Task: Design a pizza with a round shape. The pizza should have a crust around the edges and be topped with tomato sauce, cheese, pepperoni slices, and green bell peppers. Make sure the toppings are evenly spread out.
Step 149:
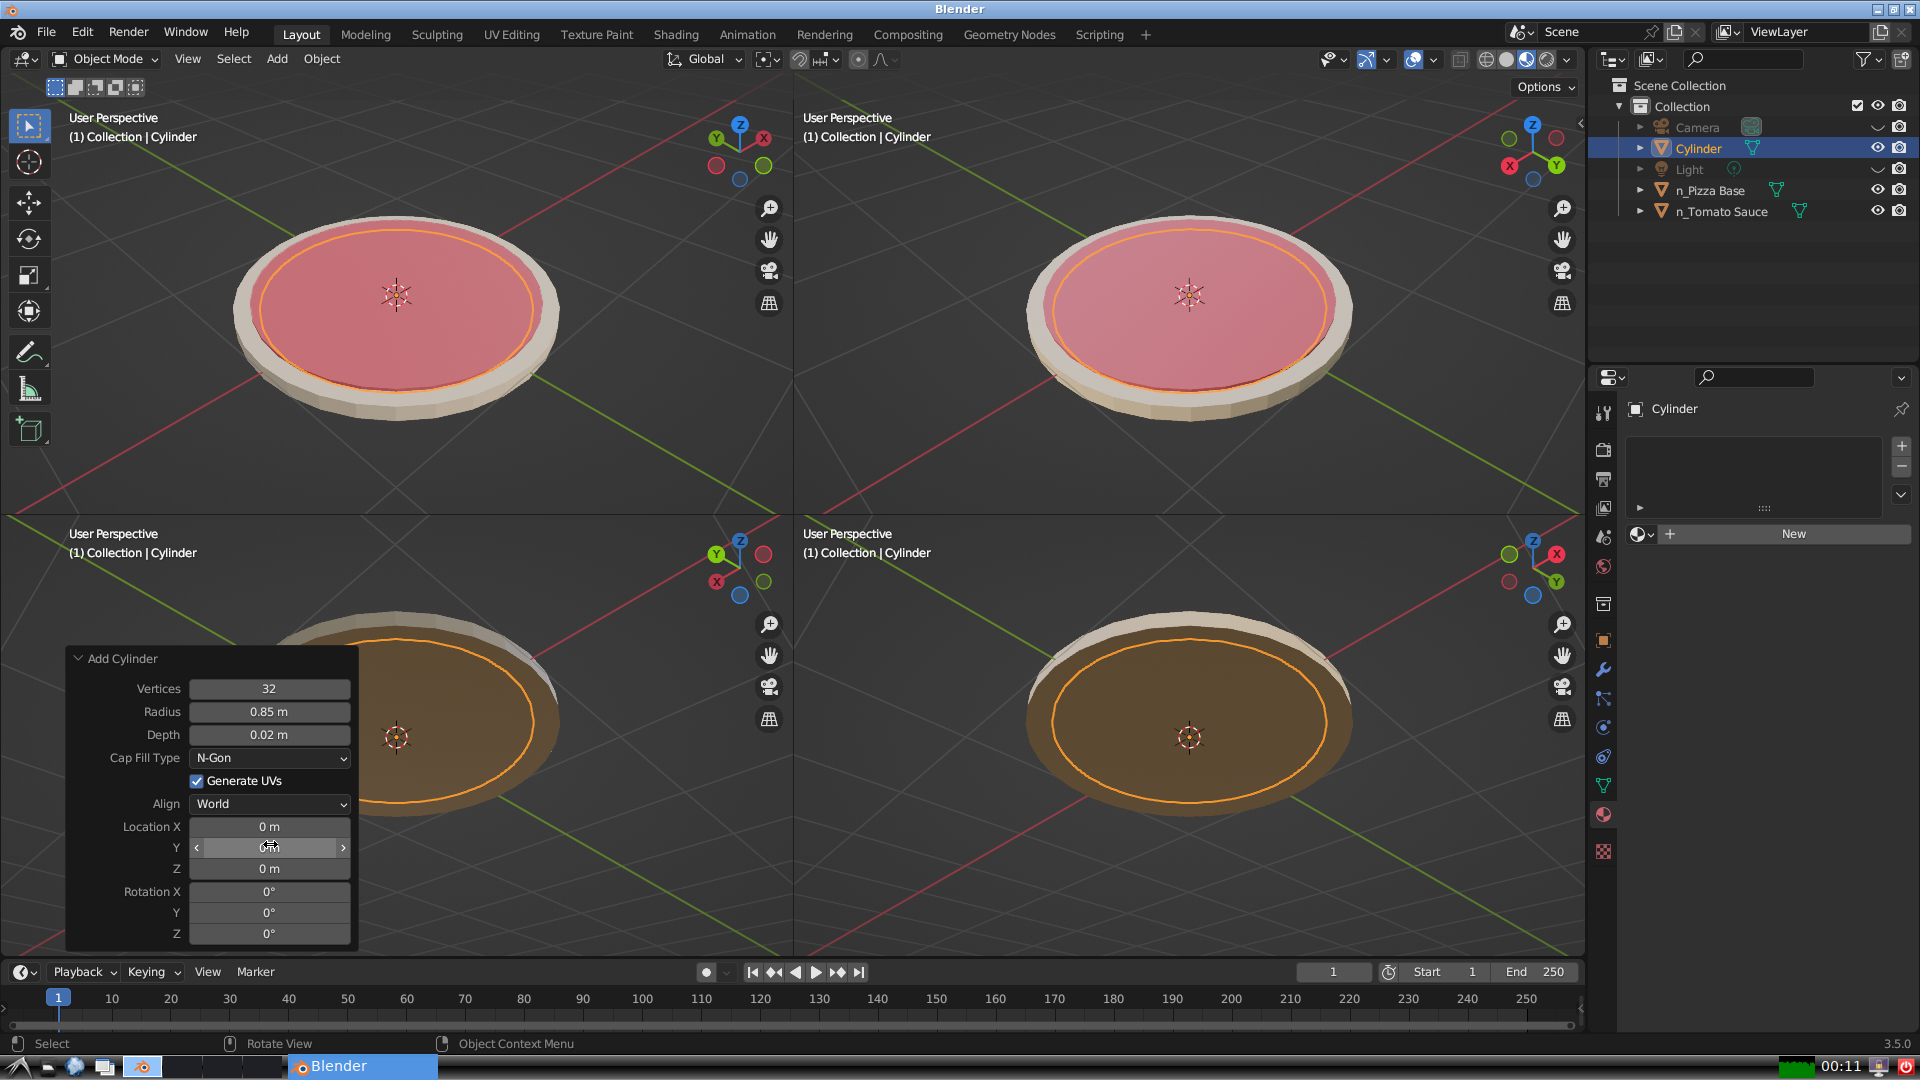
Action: {"mouse_move": [270, 868]}